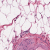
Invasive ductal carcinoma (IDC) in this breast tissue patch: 0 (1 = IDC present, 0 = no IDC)